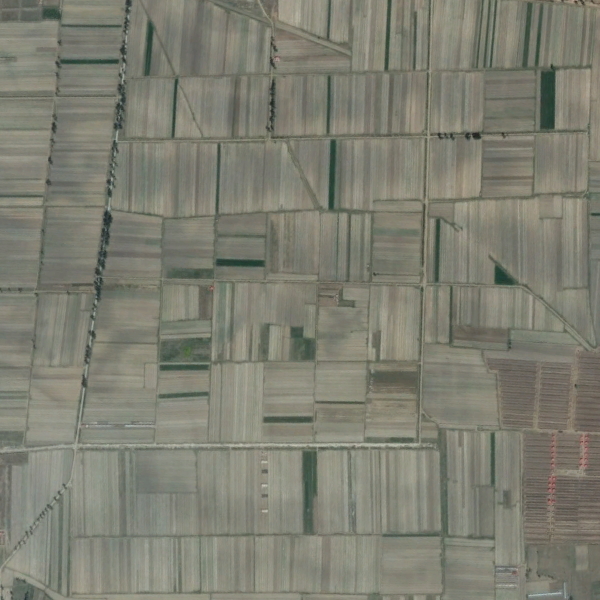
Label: Farmland